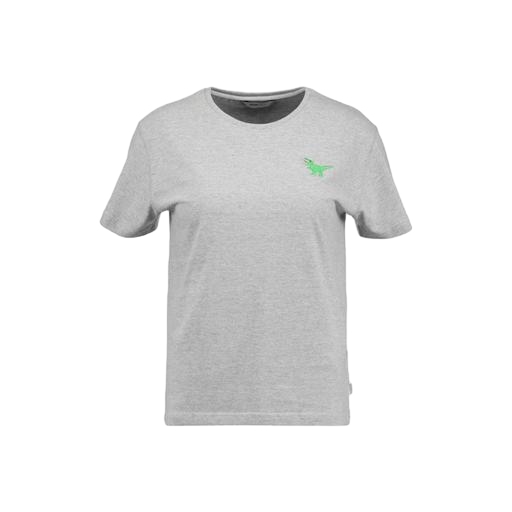
regular t-shirt, mid t-shirt, gray t-shirt woman, white background